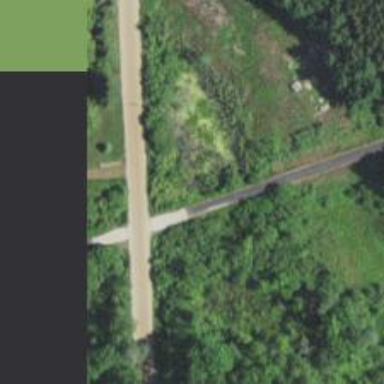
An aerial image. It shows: Asphalt cycleway running alongside abandoned railway with historical significance.